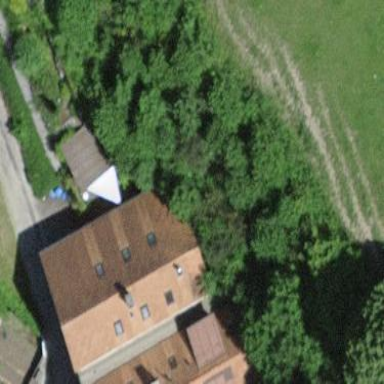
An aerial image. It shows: Residential building.